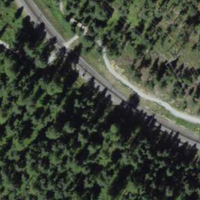
EUNIS habitat code: 43
Species observed at this site:
Nucifraga caryocatactes
Fringilla coelebs